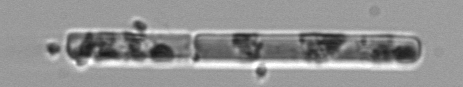
Label: Guinardia_delicatula